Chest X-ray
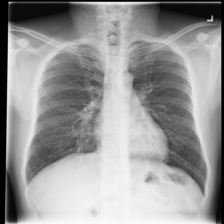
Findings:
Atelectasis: negative
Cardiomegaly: negative
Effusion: negative
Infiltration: negative
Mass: negative
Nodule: negative
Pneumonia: negative
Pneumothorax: negative
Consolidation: negative
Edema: negative
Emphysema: negative
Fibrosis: negative
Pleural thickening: negative
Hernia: negative